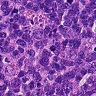
Metastatic tissue present: yes